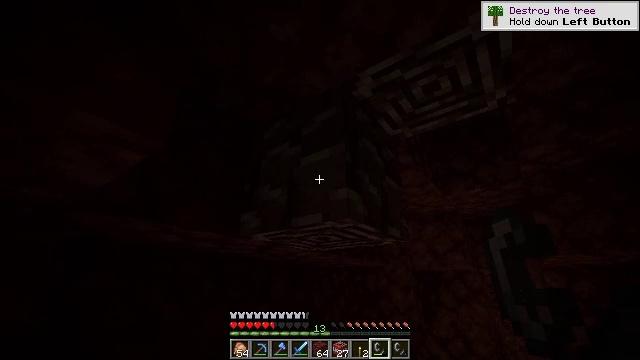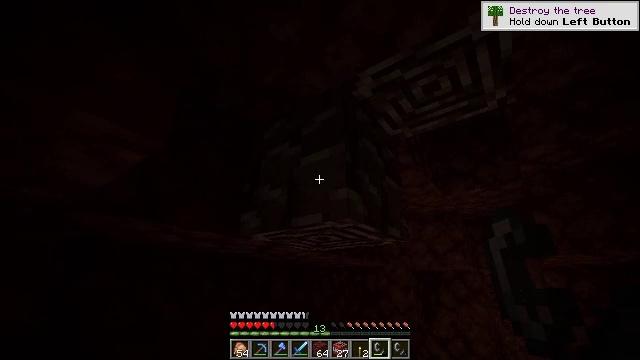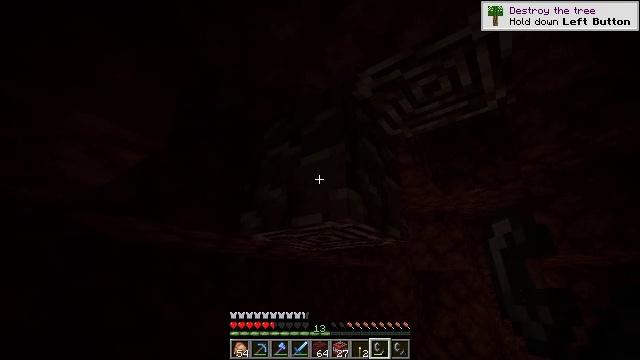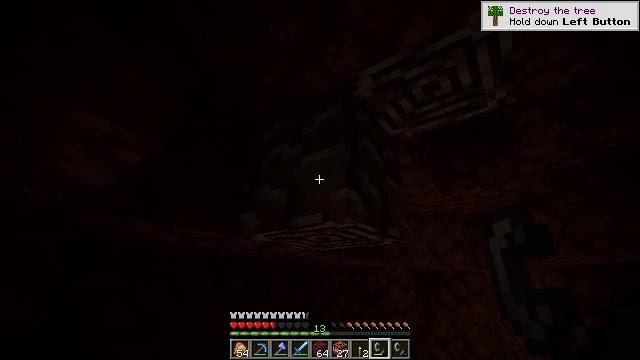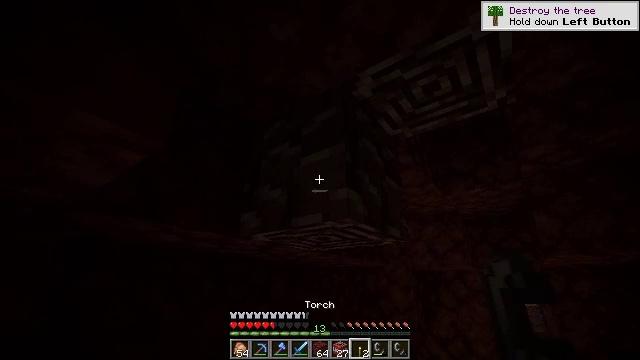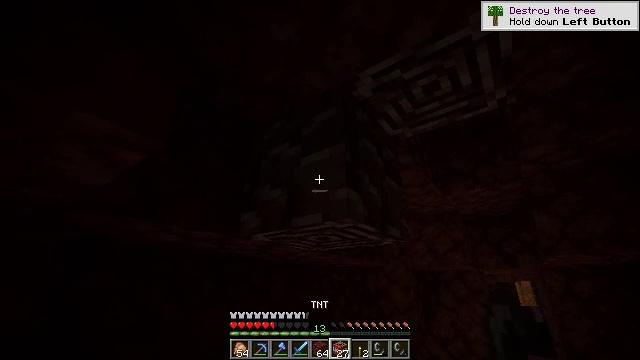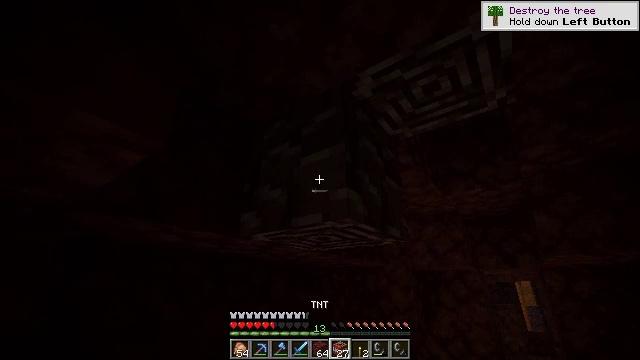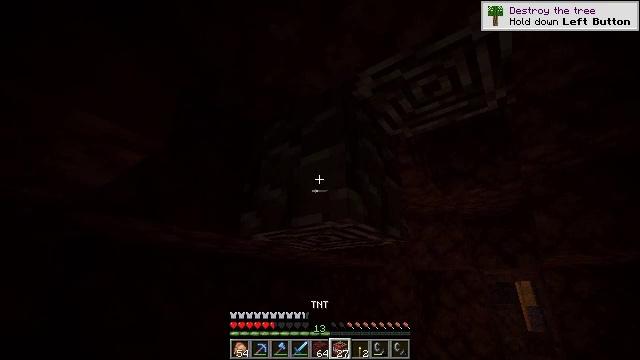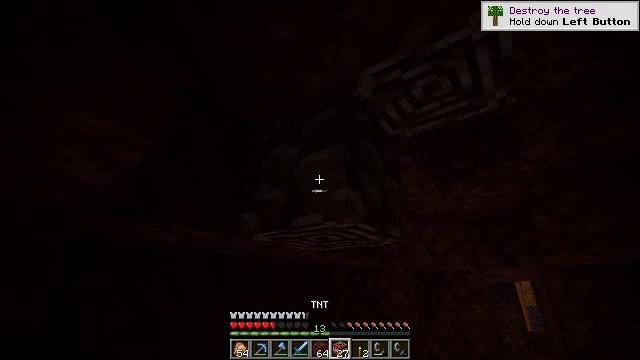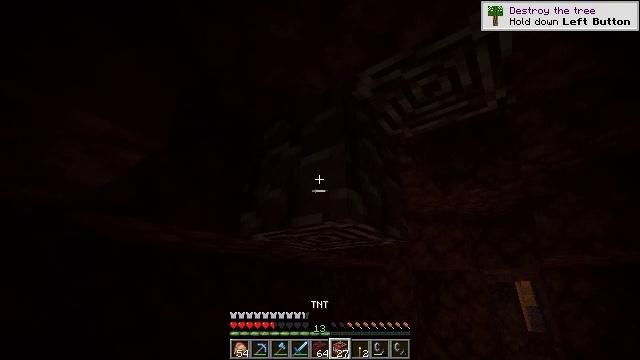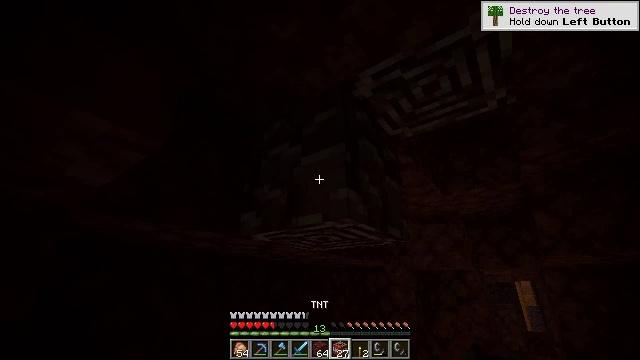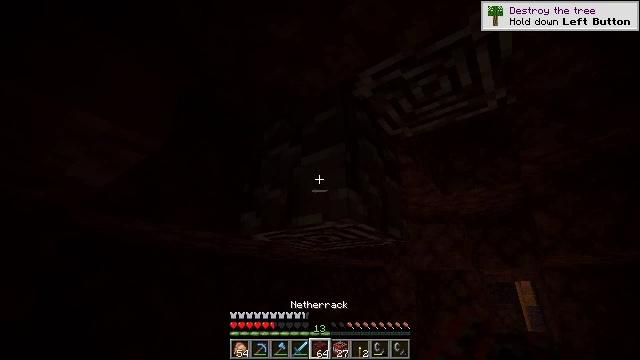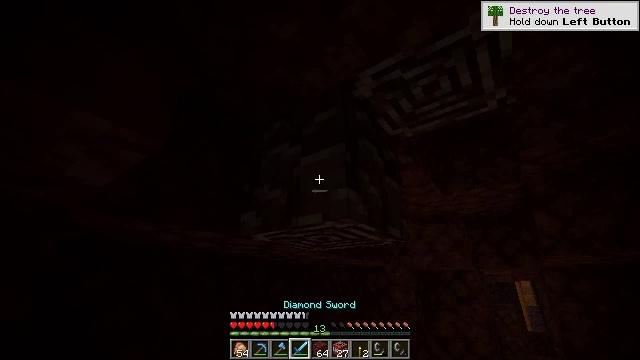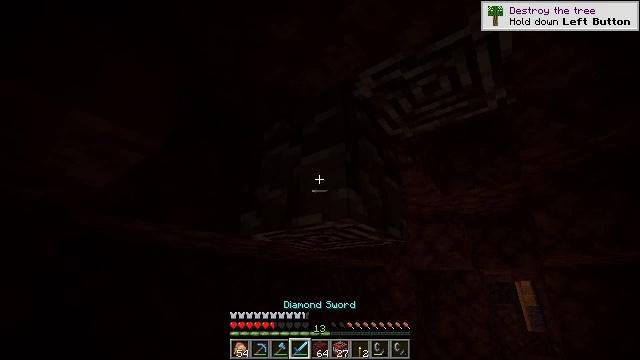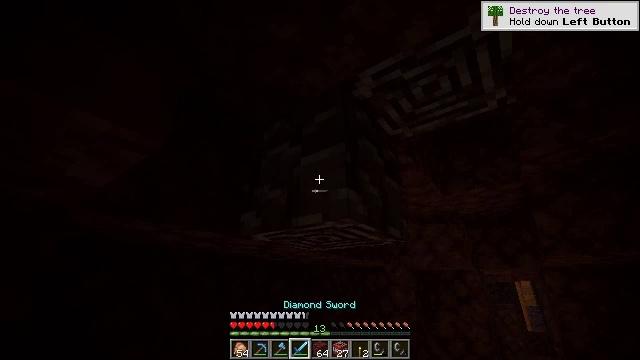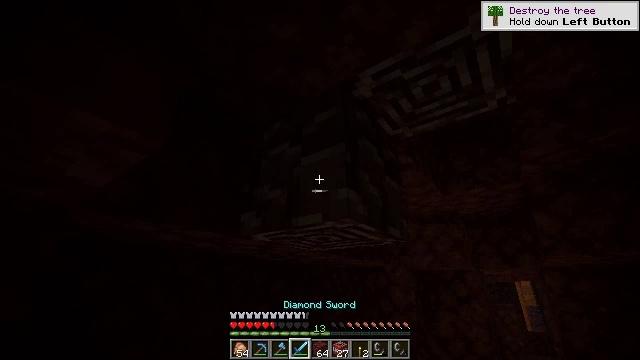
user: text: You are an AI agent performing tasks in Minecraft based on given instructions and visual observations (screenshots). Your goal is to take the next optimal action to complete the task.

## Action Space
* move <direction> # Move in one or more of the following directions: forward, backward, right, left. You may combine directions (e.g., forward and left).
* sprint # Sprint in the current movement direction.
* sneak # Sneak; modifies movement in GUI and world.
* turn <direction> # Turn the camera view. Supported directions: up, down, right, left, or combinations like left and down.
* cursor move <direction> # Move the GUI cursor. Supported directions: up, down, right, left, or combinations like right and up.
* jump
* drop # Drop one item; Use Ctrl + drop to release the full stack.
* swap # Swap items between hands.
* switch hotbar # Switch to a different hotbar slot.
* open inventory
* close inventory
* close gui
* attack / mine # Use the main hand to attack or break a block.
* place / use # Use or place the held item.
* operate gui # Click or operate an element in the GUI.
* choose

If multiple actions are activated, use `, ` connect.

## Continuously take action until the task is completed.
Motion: motion action
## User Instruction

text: Find and extract ancient debris from the Nether.
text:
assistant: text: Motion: no_op
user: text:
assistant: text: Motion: no_op
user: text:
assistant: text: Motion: no_op
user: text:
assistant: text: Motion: no_op
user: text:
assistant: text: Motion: no_op
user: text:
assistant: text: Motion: no_op
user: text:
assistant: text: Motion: no_op
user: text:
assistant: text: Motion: no_op
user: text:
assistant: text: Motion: no_op
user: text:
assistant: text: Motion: no_op
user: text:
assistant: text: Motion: no_op
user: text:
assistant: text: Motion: no_op
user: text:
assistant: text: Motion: no_op
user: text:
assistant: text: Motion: no_op
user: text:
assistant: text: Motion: no_op
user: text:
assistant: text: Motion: no_op
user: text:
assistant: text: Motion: no_op
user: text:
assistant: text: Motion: no_op
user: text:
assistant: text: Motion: no_op
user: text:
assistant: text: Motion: no_op
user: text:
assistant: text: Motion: no_op
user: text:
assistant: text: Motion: no_op
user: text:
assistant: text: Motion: no_op
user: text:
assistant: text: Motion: no_op
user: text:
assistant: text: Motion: no_op
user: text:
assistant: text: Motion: no_op
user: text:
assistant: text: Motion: no_op
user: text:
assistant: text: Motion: no_op
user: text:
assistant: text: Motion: no_op
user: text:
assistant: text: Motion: attack / mine